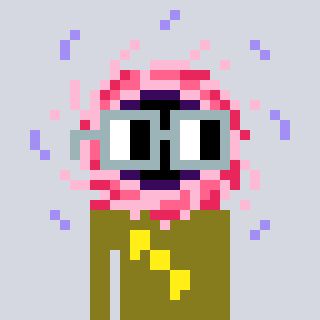
a pixel art character with square dark gray glasses, a blackhole-shaped head and a gunk-colored body on a cool background